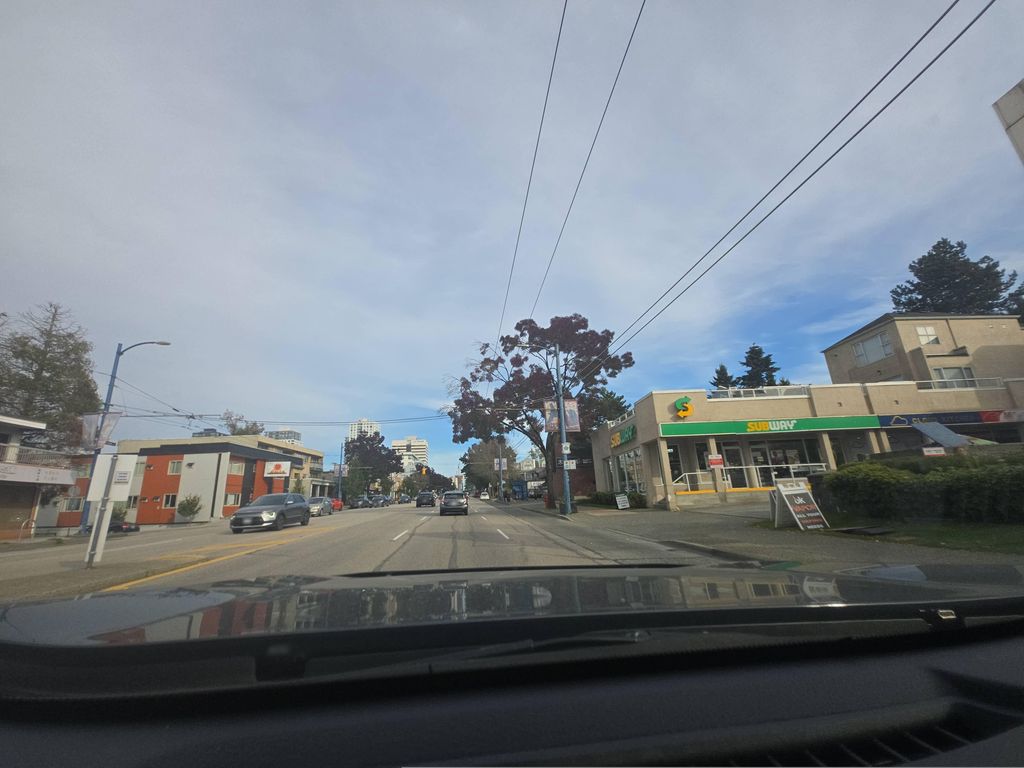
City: vancouver